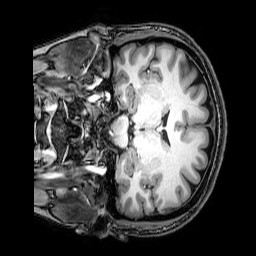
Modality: T1w
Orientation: coronal
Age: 42
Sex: female
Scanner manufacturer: philips
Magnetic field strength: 3 T
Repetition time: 0.008113 s
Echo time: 0.003709 s